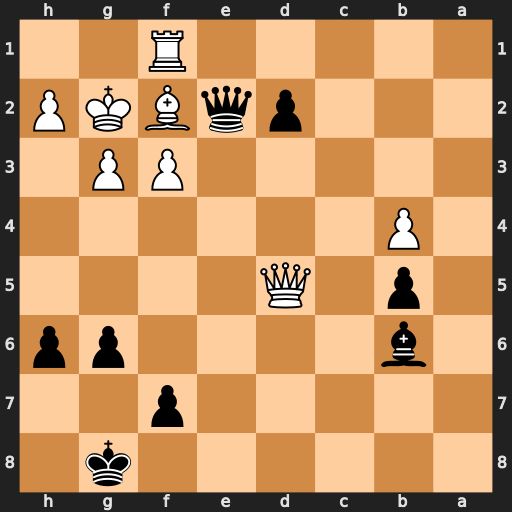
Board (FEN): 6k1/5p2/1b4pp/1p1Q4/1P6/5PP1/3pqBKP/5R2
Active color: b
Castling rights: -
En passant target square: -
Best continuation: Bxf2 Rxf2 d1=Q Qa8+ Kg7 Rxe2 Qxe2+